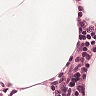
Metastatic tissue present: no